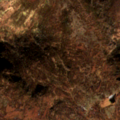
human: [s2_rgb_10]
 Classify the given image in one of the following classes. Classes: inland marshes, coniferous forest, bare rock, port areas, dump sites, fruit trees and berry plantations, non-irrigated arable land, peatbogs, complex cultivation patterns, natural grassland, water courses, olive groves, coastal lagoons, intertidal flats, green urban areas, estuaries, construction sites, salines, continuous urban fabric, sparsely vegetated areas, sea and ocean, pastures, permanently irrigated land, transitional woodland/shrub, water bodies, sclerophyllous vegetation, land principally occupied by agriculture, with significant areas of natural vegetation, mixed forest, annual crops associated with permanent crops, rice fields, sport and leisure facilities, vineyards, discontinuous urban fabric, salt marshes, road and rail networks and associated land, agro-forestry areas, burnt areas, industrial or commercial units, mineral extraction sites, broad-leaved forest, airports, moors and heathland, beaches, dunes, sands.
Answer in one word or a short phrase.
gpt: moors and heathland, peatbogs